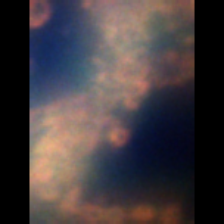
Taxon: Unknown_full_image
Group: Unknown